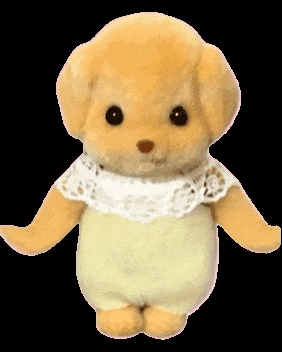
Label: others